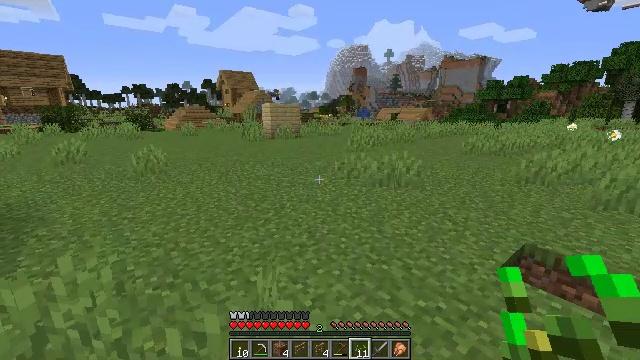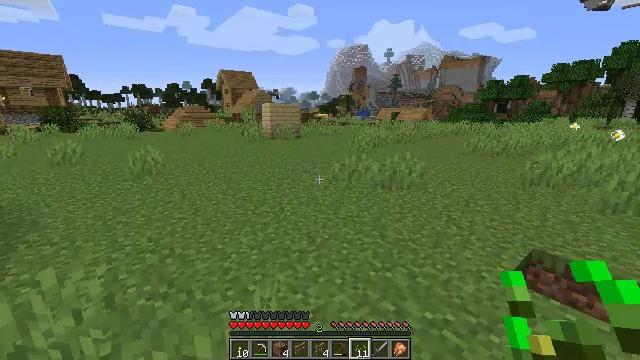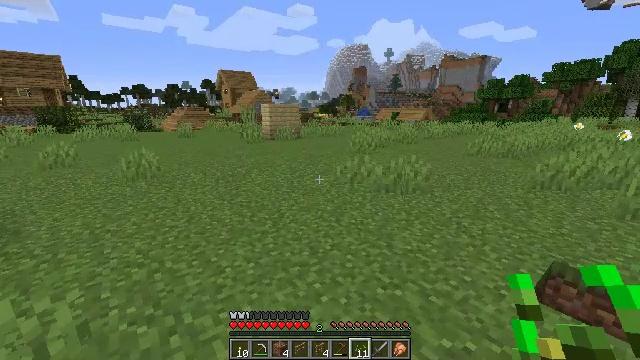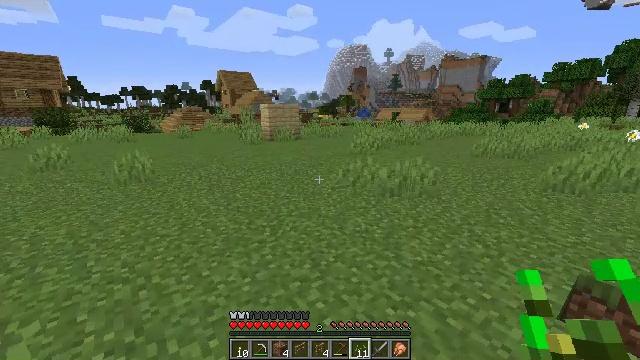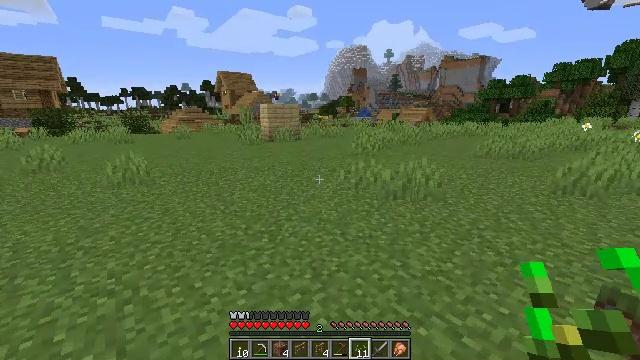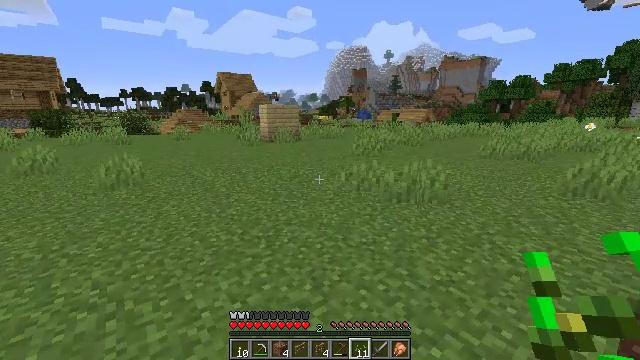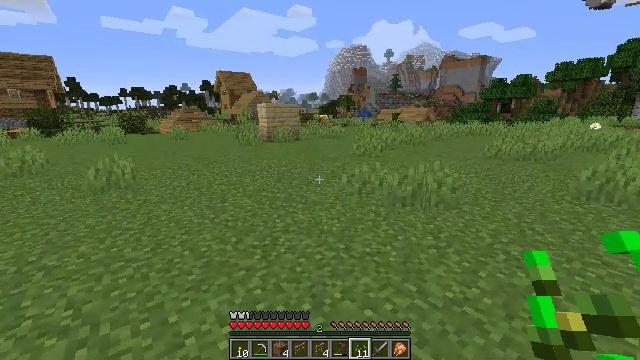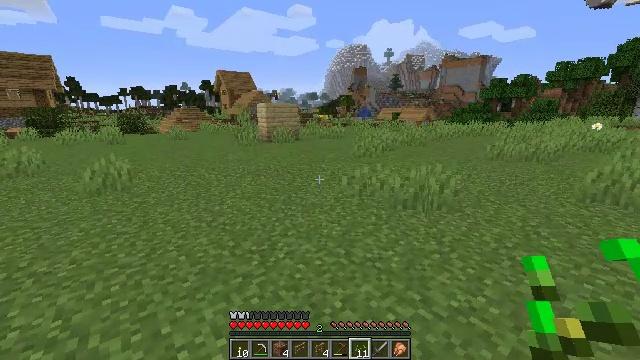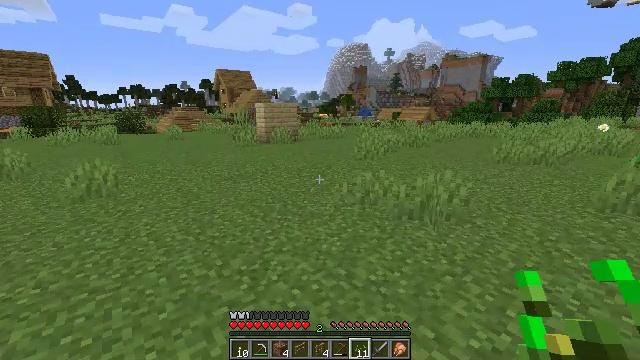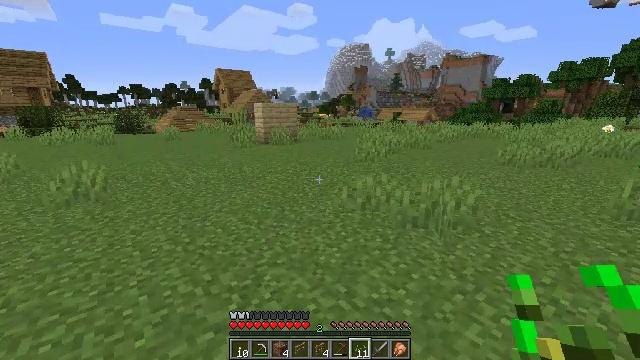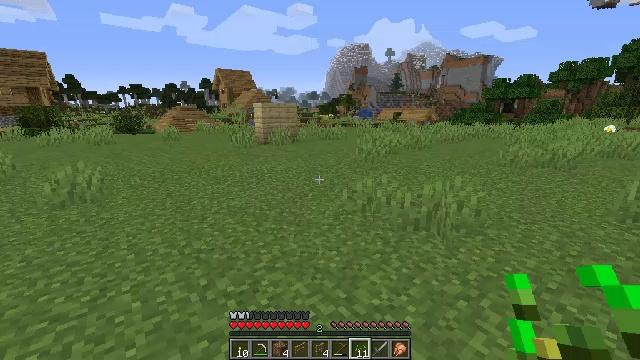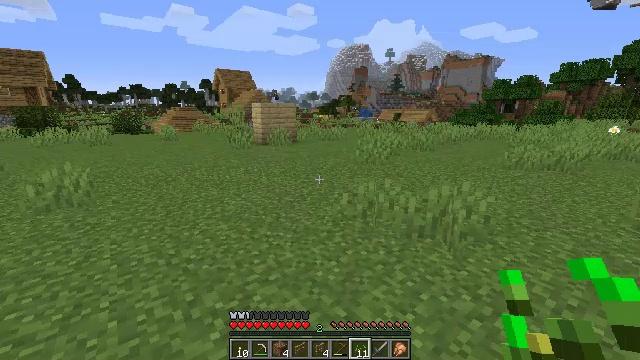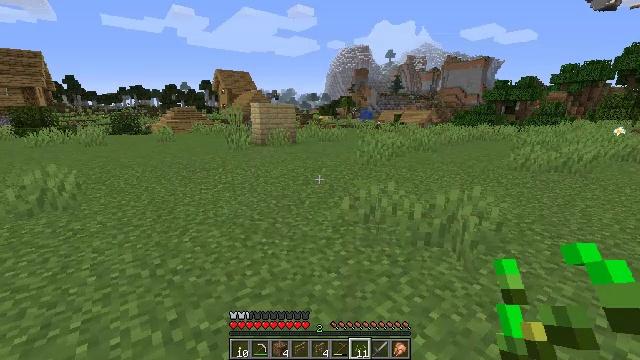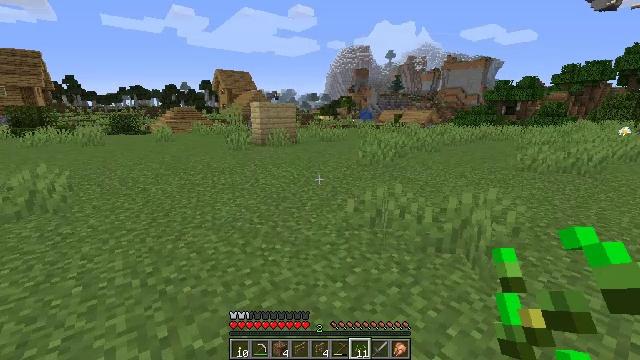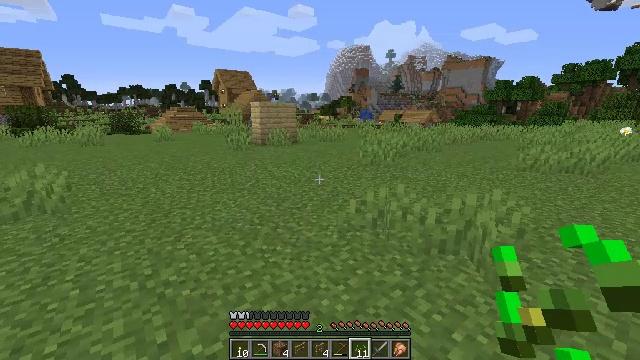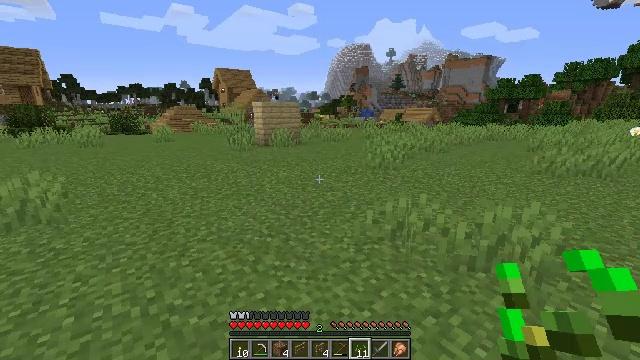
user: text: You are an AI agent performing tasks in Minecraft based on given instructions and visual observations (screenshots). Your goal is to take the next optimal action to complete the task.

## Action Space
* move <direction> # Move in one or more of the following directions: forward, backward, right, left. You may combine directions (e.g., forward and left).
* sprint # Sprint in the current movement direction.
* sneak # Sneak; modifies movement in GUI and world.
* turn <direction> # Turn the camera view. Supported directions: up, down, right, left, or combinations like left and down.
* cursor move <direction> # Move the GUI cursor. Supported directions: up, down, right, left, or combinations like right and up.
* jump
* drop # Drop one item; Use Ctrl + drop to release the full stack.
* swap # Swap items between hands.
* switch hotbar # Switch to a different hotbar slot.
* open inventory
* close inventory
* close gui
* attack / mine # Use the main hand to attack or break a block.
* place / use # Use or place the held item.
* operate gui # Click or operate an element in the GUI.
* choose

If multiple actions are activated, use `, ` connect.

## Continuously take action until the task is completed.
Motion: motion action
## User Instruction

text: Gather carrots from the field.
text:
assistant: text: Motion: move forward
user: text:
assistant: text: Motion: move forward
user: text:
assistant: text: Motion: move forward
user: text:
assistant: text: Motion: move forward
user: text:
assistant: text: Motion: move forward
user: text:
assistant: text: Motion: move forward
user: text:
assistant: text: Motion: move forward
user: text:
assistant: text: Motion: move forward
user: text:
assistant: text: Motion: move forward
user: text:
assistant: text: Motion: move forward
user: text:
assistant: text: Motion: move forward
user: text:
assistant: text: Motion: move forward
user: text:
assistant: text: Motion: move forward and move left
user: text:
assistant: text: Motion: move forward and move left
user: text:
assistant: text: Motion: move forward and move left
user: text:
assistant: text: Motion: move forward and move left
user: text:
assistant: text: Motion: move forward and move left
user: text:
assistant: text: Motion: move forward and move left
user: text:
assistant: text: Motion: move forward and move left
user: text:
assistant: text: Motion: move forward and move left
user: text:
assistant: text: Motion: move forward and move left
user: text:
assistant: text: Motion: move forward and move left
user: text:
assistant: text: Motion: move forward and move left
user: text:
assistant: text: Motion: move forward and move left
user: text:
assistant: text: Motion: move forward and move left
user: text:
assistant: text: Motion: move forward and move left
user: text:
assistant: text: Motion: move forward and move left
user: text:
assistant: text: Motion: move forward and move left
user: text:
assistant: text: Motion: move forward and move left
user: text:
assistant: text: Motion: move forward and move left